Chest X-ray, AP view. Patient: 60 years old, sex M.
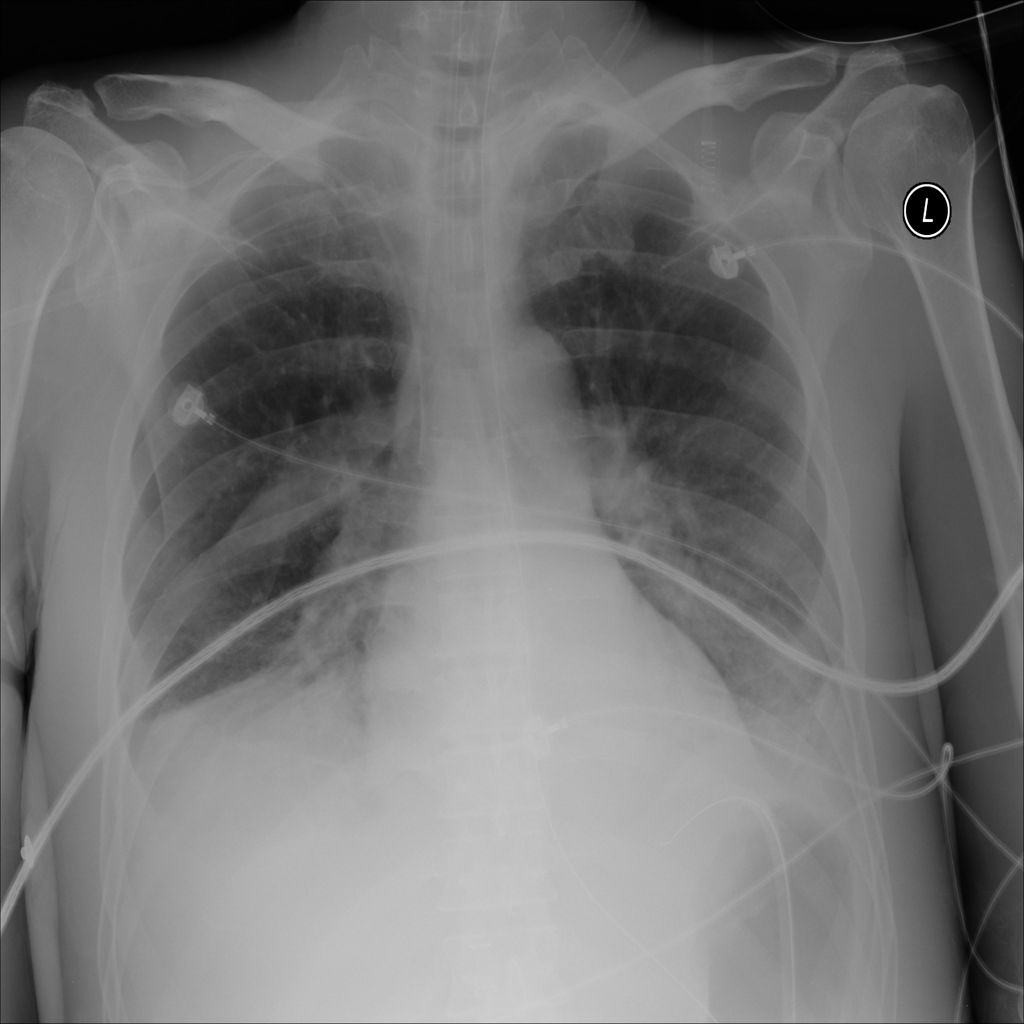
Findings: Atelectasis